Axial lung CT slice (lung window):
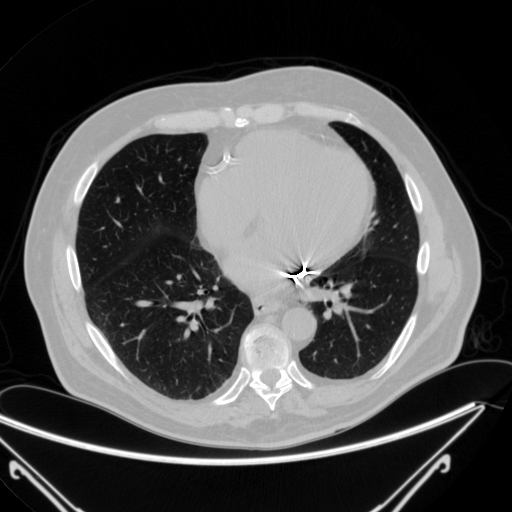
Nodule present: no